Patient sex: M
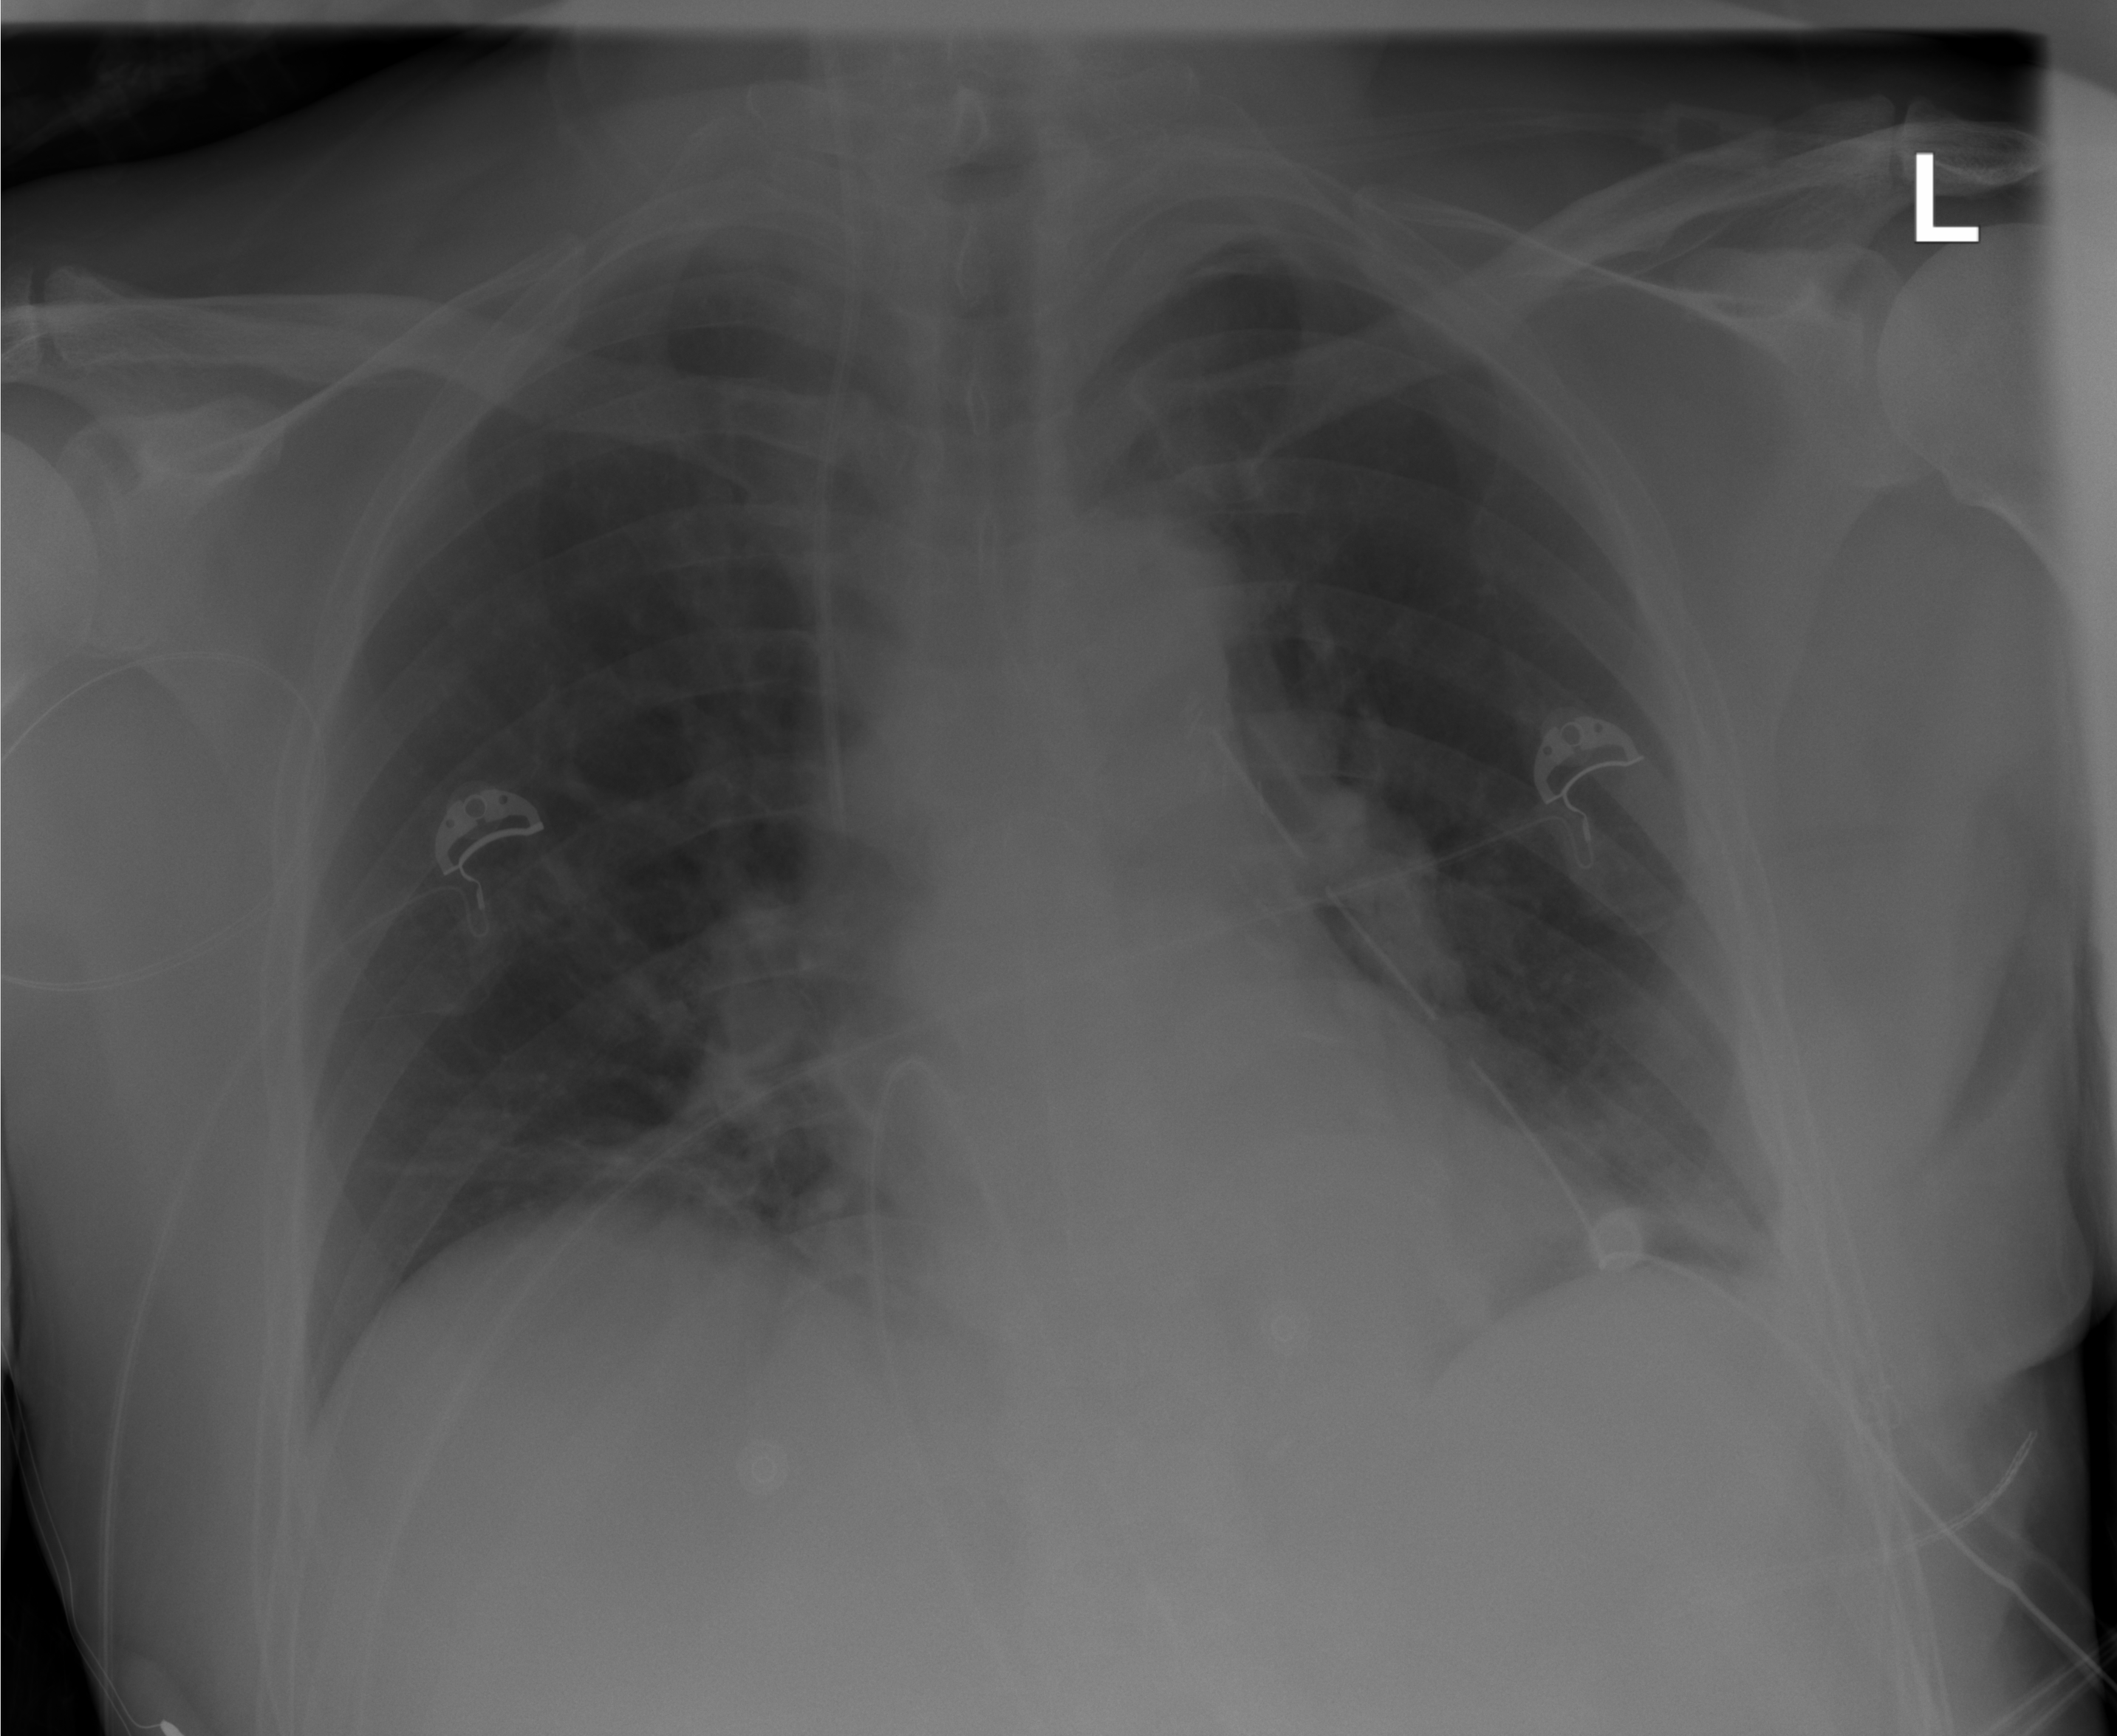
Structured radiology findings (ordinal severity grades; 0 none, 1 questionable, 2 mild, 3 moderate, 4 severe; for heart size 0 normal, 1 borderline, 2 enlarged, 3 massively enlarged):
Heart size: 1
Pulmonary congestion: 0
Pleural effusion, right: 0
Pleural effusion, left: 2
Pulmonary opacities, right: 0
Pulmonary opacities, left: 0
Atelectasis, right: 2
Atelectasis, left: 2